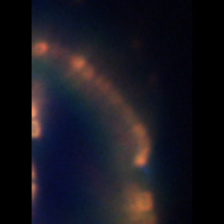
Taxon: Diatom_aggregate
Group: Diatoms